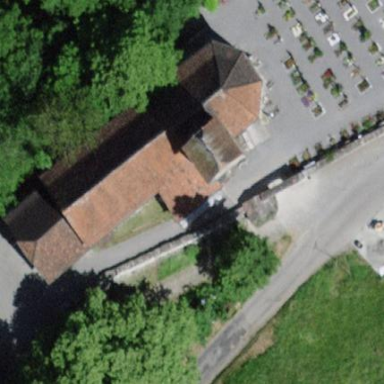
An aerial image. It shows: Building that serves as place of worship.